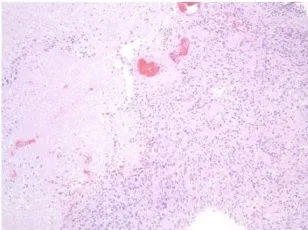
Specimens from pathology report. (A) Hematoxylin and eosin staining.
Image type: pathology (h&e)